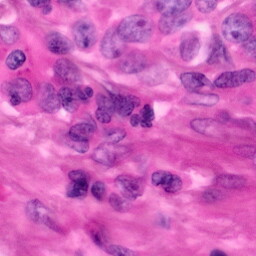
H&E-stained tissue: Pancreatic